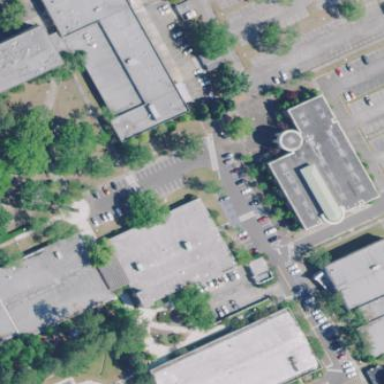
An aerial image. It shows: College building.